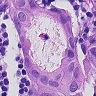
Metastatic tissue present: yes